Chest X-ray:
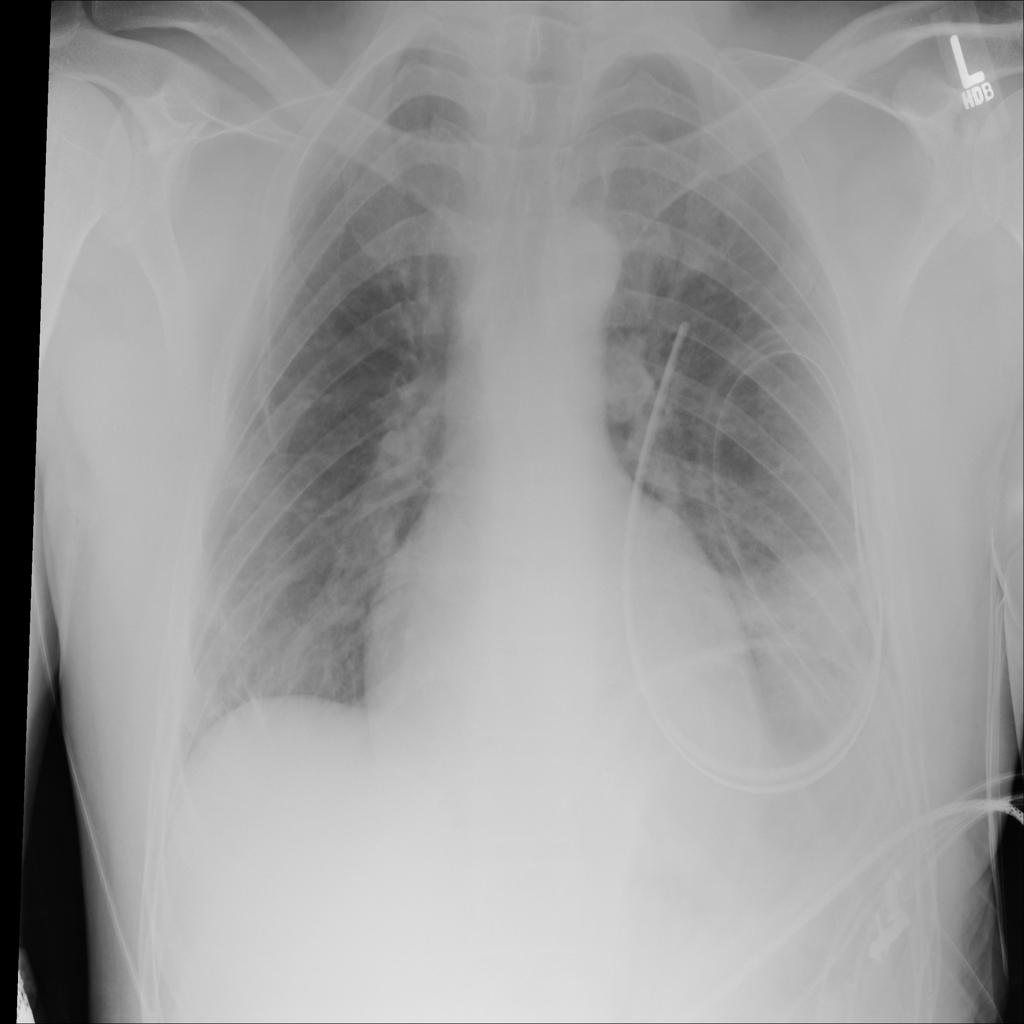
Findings: Consolidation, Effusion, Fibrosis
No abnormal finding: no